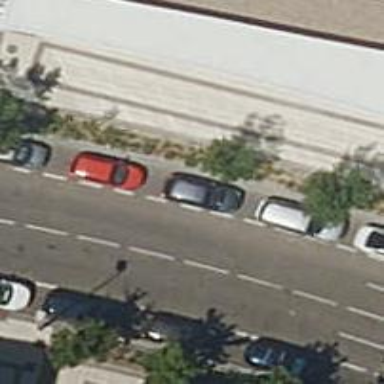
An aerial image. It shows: Sidewalk along the footway.